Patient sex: M
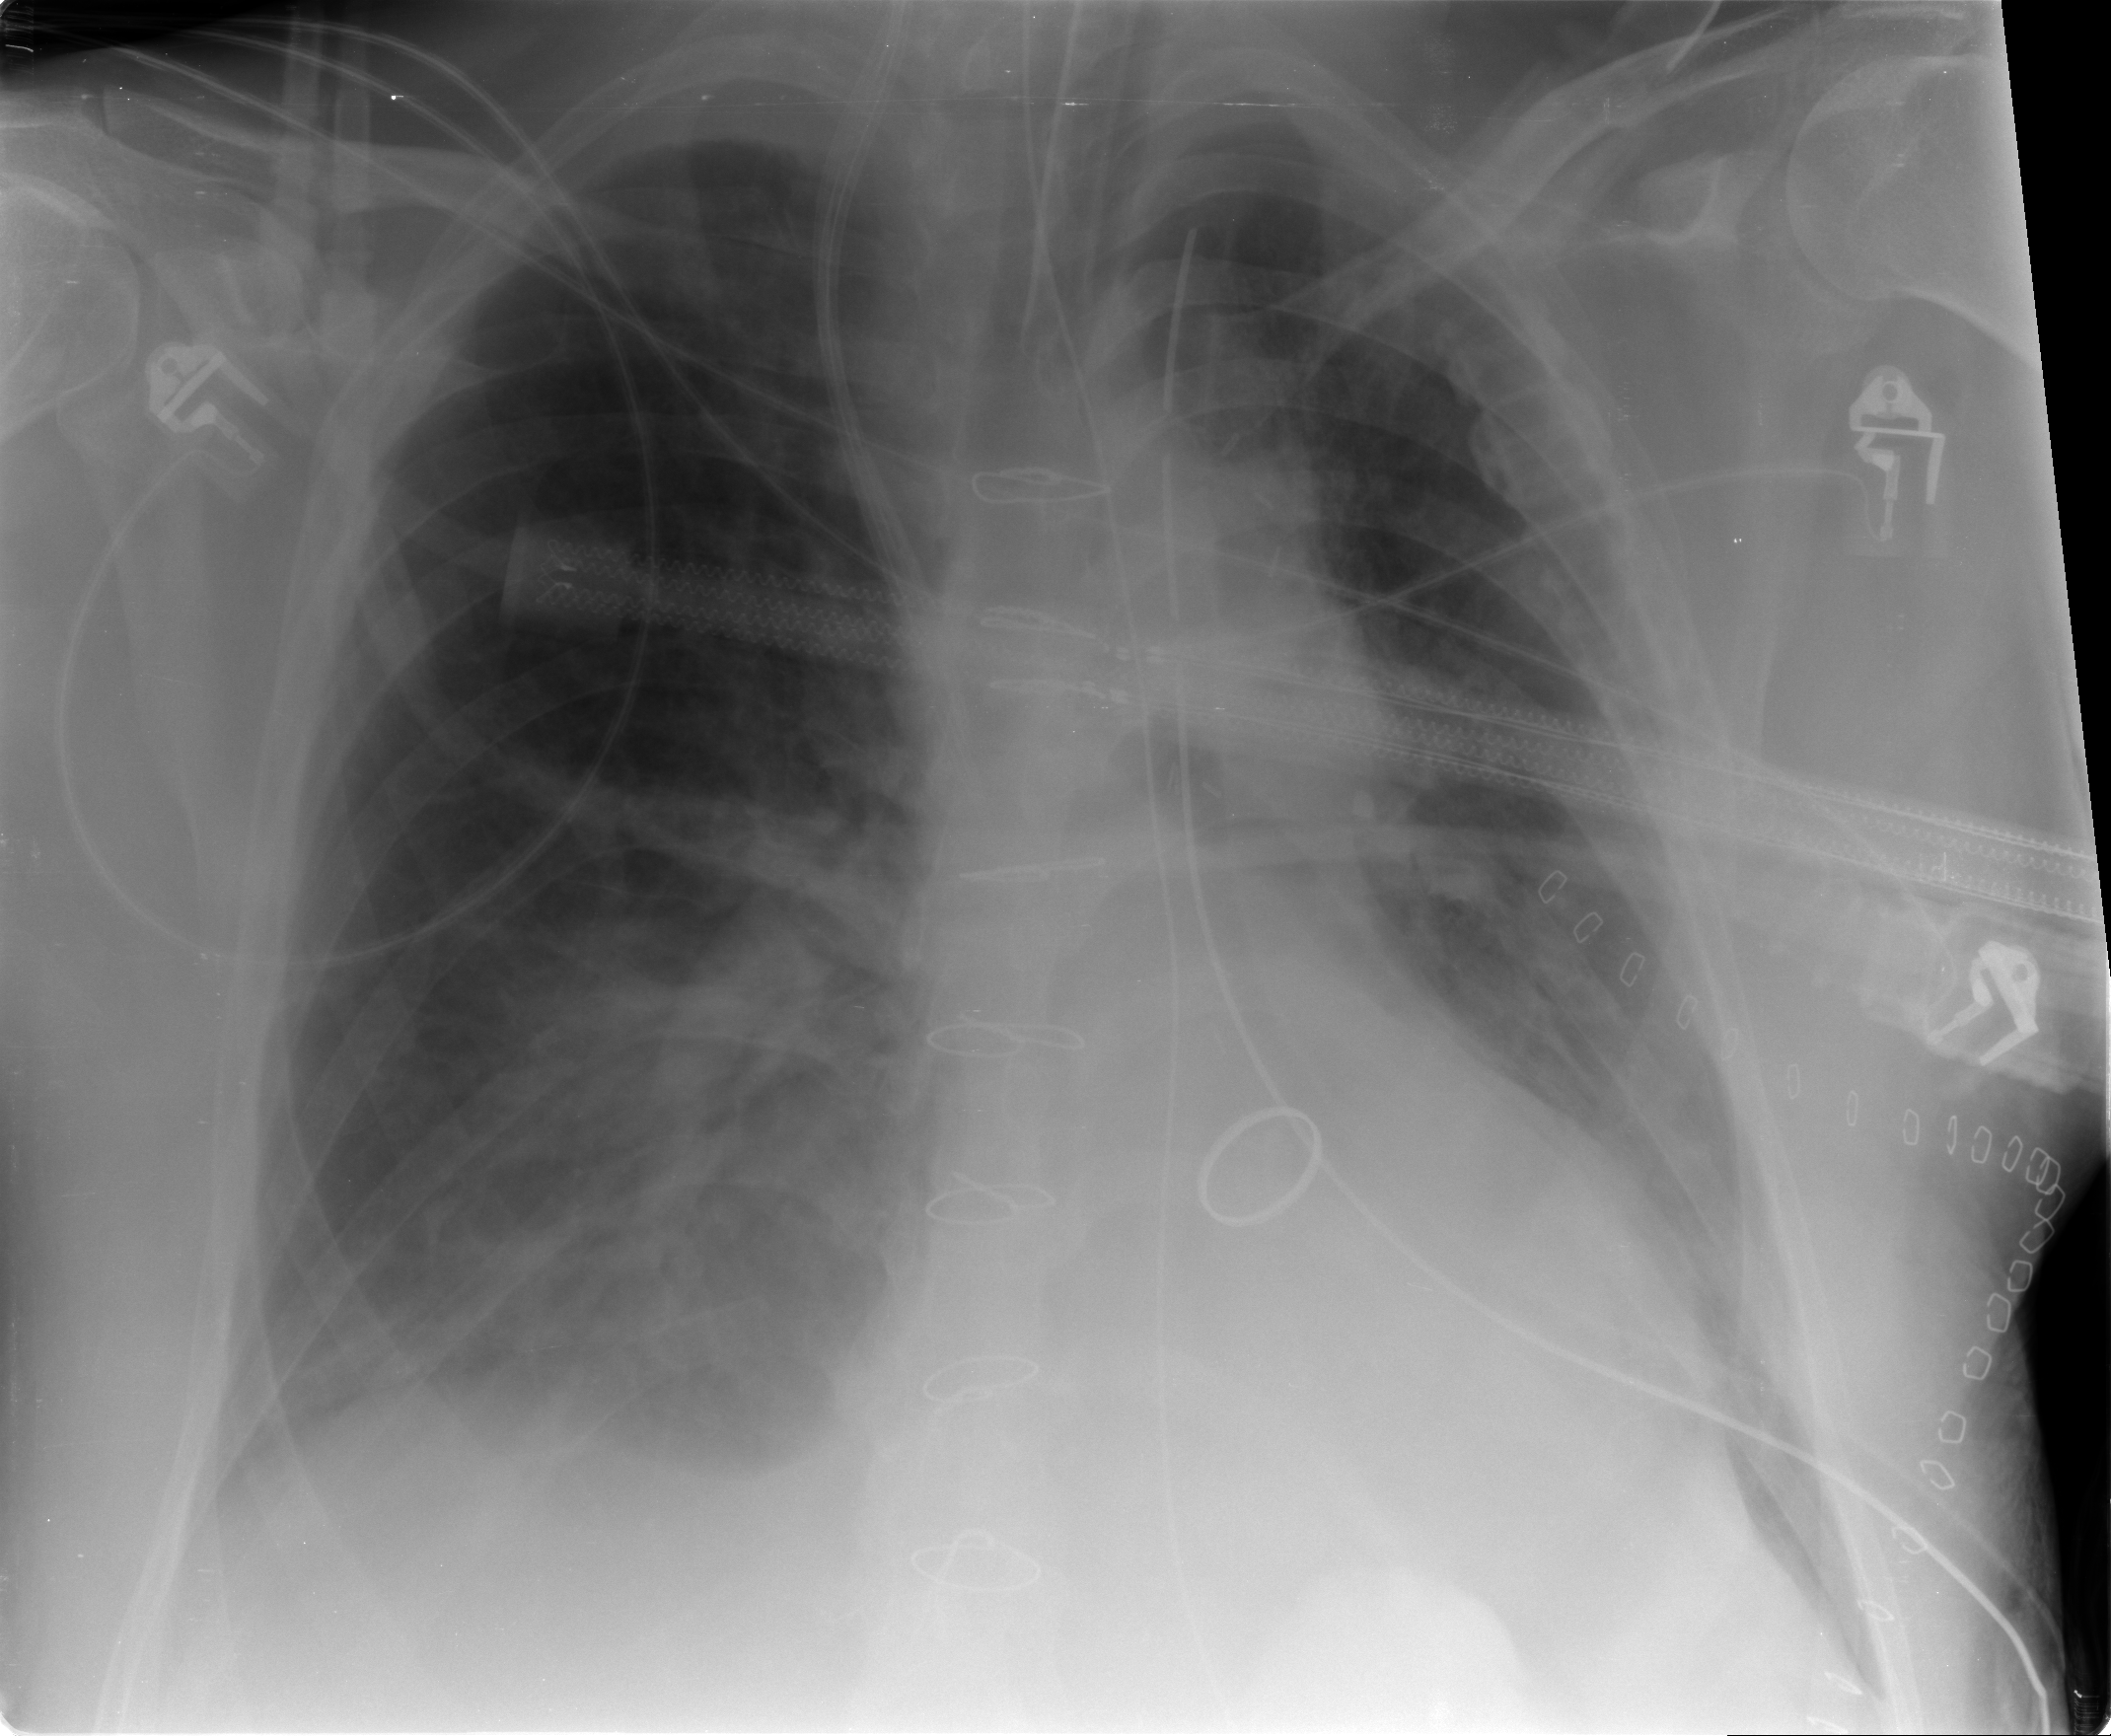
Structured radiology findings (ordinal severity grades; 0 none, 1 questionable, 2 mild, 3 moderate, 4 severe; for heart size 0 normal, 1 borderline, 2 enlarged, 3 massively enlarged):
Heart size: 0
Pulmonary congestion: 1
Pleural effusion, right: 2
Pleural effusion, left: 1
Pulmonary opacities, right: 1
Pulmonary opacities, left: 0
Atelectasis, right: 3
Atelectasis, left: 2